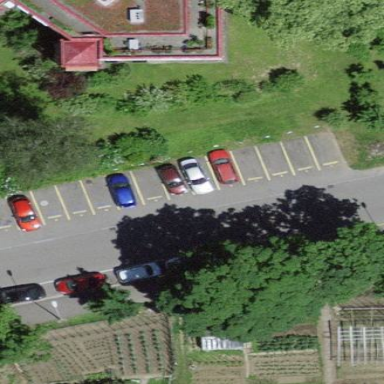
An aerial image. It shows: Street side parking area.